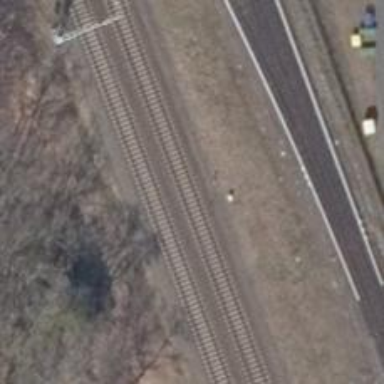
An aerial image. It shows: Railway signal.